Question: I use PyGTK's 'gtk.TreeView' and 'gtk.TreeViewColumn' to build lists with multiple columns. For the columns I want to render standard headers, but stacked on top another row of headers spanning multiple columns. See this illustration:

Unlike column headers 1 to 4, the stacked headers don't need to have any sorting capability. They just need to contain a label. When one of the default headers (headers 1-4) are resized, I want the stacked headers to resize with them so that they stay aligned.
Is this possible with GTK? If so, how?
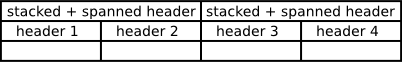
Answer: I don't think this is possible with the standard 'GtkTreeView' widget. All that is possible with this widget is to pack multiple 'GtkCellRenderer's under one column header.
You may be able to create a new widget that just draws the stacked and spanned headers above the 'GtkTreeView' widget